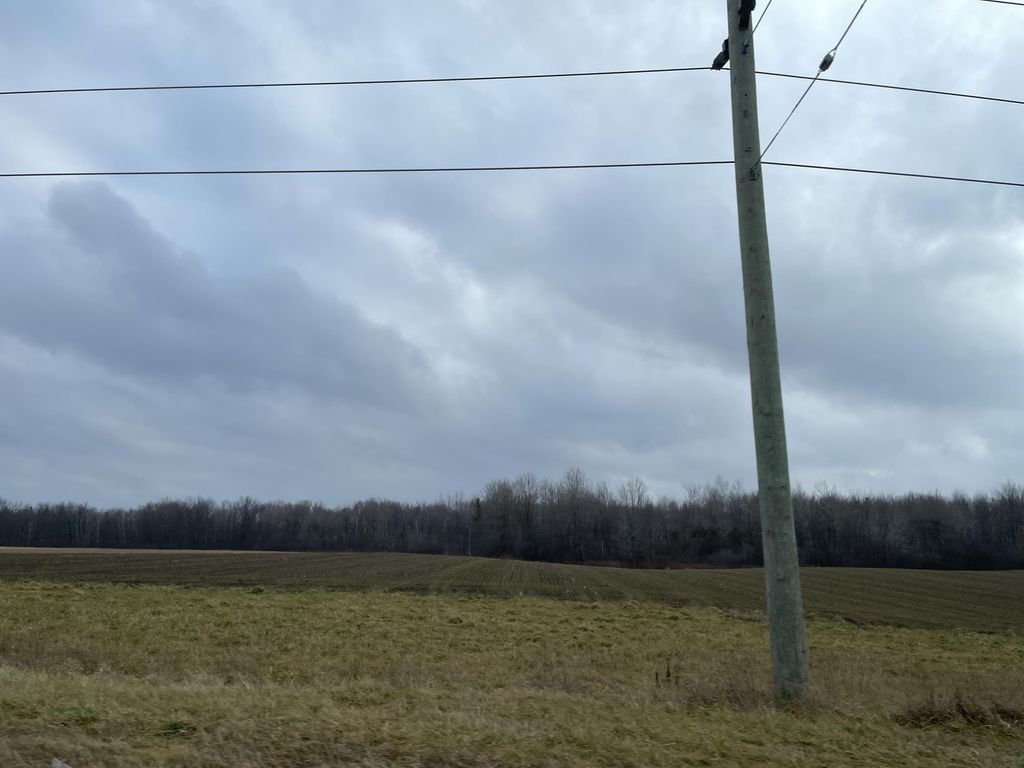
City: kitchener-waterloo